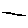
Label: line